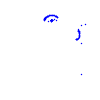
Particle: kaon